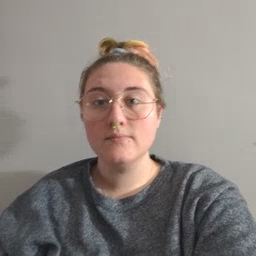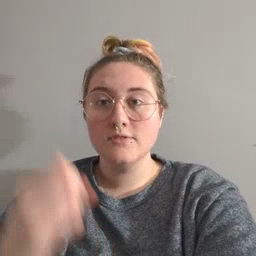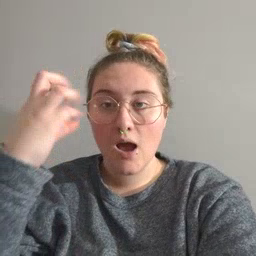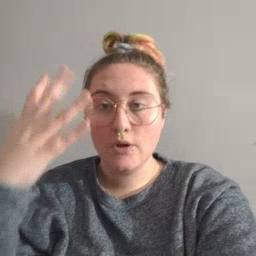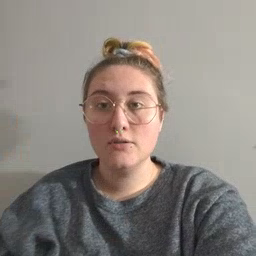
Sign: shower